Question: I'm no expert on deadlocks but what I'm seeing doesn't quite make sense to me. It appears that two different processes are deadlocking on the same object. Wouldn't the one process just wait on the resource to be released and move on with it's life? Usually with deadlocking there are 2 resources involved and that's why I'm confused.
### Deadlock:
'''
<deadlock-list>
<deadlock victim="process53f288">
<process-list>
<process id="process53f288" taskpriority="0" logused="264" waitresource="KEY: 7:72057594065977344 (651c594e0a33)" waittime="4406" ownerId="293044707" transactionname="user_transaction" lasttranstarted="2013-10-03T15:41:21.040" XDES="0x80cd53c0" lockMode="X" schedulerid="1" kpid="14284" status="suspended" spid="92" sbid="0" ecid="0" priority="0" trancount="2" lastbatchstarted="2013-10-03T15:41:21.560" lastbatchcompleted="2013-10-03T15:41:21.553" clientapp=".Net SqlClient Data Provider" hostname="MCCMTLMCS001" hostpid="2952" loginname="asapdb" isolationlevel="read committed (2)" xactid="293044707" currentdb="7" lockTimeout="<PHONE>" clientoption1="671088672" clientoption2="128056">
<executionStack>
<frame procname="adhoc" line="1" stmtstart="34" sqlhandle="0x0200000065487b054151f9a8d40f9f90d40cba7ff11e6228">
UPDATE InnoPickCaseList SET DestinationSpiral = @p0 WHERE Sequence = @p1 </frame>
<frame procname="unknown" line="1" sqlhandle="0x000000000000000000000000000000000000000000000000">
unknown </frame>
</executionStack>
<inputbuf>
(@p0 int,@p1 int)UPDATE InnoPickCaseList SET DestinationSpiral = @p0 WHERE Sequence = @p1 </inputbuf>
</process>
<process id="process7ed948" taskpriority="0" logused="4556" waitresource="KEY: 7:72057594065977344 (62b5bdcd3e80)" waittime="4403" ownerId="293044717" transactionname="user_transaction" lasttranstarted="2013-10-03T15:41:21.050" XDES="0x1298df950" lockMode="X" schedulerid="4" kpid="7344" status="suspended" spid="94" sbid="0" ecid="0" priority="0" trancount="2" lastbatchstarted="2013-10-03T15:41:21.560" lastbatchcompleted="2013-10-03T15:41:21.557" clientapp=".Net SqlClient Data Provider" hostname="MCCMTLMCS001" hostpid="2952" loginname="asapdb" isolationlevel="read committed (2)" xactid="293044717" currentdb="7" lockTimeout="<PHONE>" clientoption1="671088672" clientoption2="128056">
<executionStack>
<frame procname="adhoc" line="1" stmtstart="34" sqlhandle="0x0200000065487b054151f9a8d40f9f90d40cba7ff11e6228">
UPDATE InnoPickCaseList SET DestinationSpiral = @p0 WHERE Sequence = @p1 </frame>
<frame procname="unknown" line="1" sqlhandle="0x000000000000000000000000000000000000000000000000">
unknown </frame>
</executionStack>
<inputbuf>
(@p0 int,@p1 int)UPDATE InnoPickCaseList SET DestinationSpiral = @p0 WHERE Sequence = @p1 </inputbuf>
</process>
</process-list>
<resource-list>
<keylock hobtid="72057594065977344" dbid="7" objectname="ExactaDB.dbo.InnoPickCaseList" indexname="PK_InnoPickCaseList" id="locka7110b00" mode="X" associatedObjectId="72057594065977344">
<owner-list>
<owner id="process7ed948" mode="X"/>
</owner-list>
<waiter-list>
<waiter id="process53f288" mode="X" requestType="wait"/>
</waiter-list>
</keylock>
<keylock hobtid="72057594065977344" dbid="7" objectname="ExactaDB.dbo.InnoPickCaseList" indexname="PK_InnoPickCaseList" id="lockbb807a80" mode="X" associatedObjectId="72057594065977344">
<owner-list>
<owner id="process53f288" mode="X"/>
</owner-list>
<waiter-list>
<waiter id="process7ed948" mode="X" requestType="wait"/>
</waiter-list>
</keylock>
</resource-list>
</deadlock>
</deadlock-list>
'''
### Graph

### Additional details
- -
I think the issue is occurring because of the way a particular application is doing it's updates. Essentially there are two different threads that could be updating the same set of data (range of InnoPickCaseList.Sequence numbers) within a transaction but it could be doing the updates in a different order. I've made a change at this point to order the data in the same way across the two different threads such that the updates would occur in the same sequence.
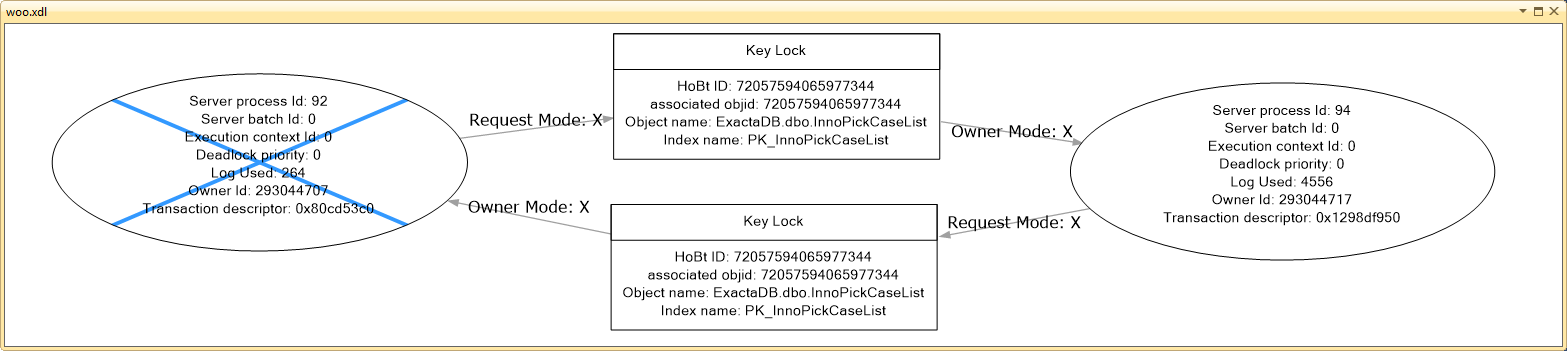
Answer: There are two different resources. One is the key with hash 'a7110b00' and the other is the key with hash 'bb807a80'. Is tru that they belong to the same object 'ExactaDB.dbo.InnoPickCaseList.PK_InnoPickCaseList', but they are different none the less.
1. Do you have an index on Sequence ?
2. What is the selectivity of the Sequence column (how many distinct values)?
3. How big is InnoPickCaseList ?